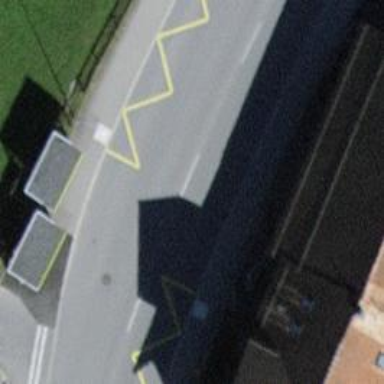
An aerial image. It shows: Public transport stop position.